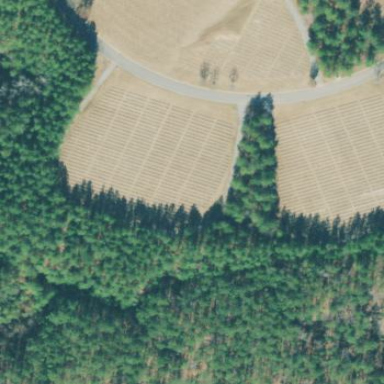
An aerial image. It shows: Sector of cemetery covered in grass.